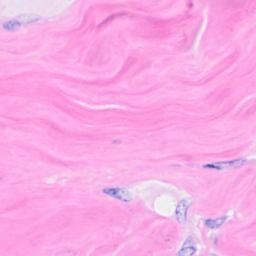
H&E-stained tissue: Breast